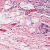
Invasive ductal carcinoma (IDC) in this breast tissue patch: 0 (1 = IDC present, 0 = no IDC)